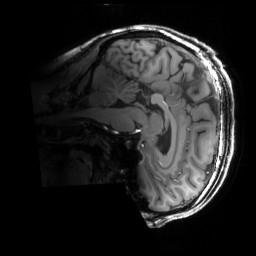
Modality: T1w
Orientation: sagittal
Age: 23
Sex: male
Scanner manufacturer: siemens
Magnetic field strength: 6.98 T
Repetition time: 3 s
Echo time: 0.00388 s